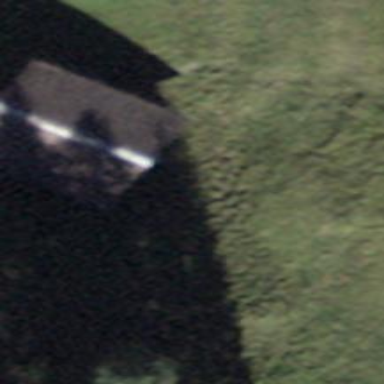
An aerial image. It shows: Barn.